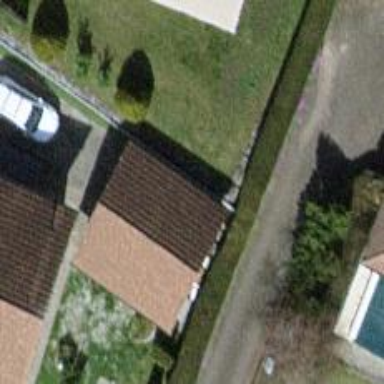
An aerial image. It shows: View of roof of building.